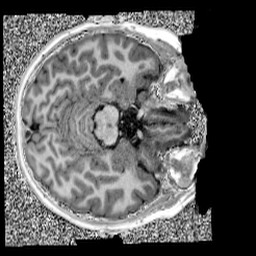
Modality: UNIT1
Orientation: axial
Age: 11
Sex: female
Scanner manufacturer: siemens
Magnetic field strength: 3 T
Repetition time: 4 s
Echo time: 0.00299 s